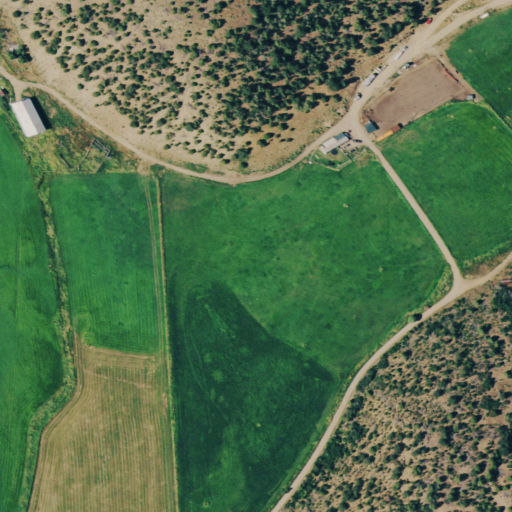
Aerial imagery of valley in Colorado named Pine Gulch containing cultivated crops, evergreen forest, shrub, pasture, open development, and deciduous forest